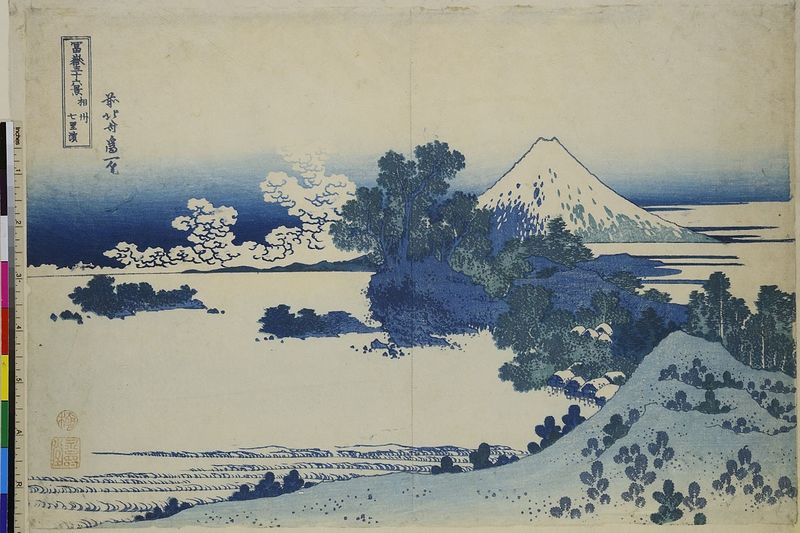
Titel: Der sieben Ri lange Strand von Soshu, Blatt 13 aus der Serie: 36 Ansichten des Fuji
Künstler: Katsushika Hokusai
Standort: Hamburg
Institution: Museum für Kunst und Gewerbe Hamburg
Schlagwörter: baum, berg, blau, meer, wasser, wolken, bäume, grün, landschaft, see, hügel, natur, strauch, holzschnitt, japan, schrift, strand, berge, gebirge, vulkan, asien, druckgraphik, druckgrafik, stempel, kiefer, zeit, farbholzschnitt, edo, fuji, reproduktionen, volcano, druckerzeugnisse, sträucher, hügellandschaft, volcan